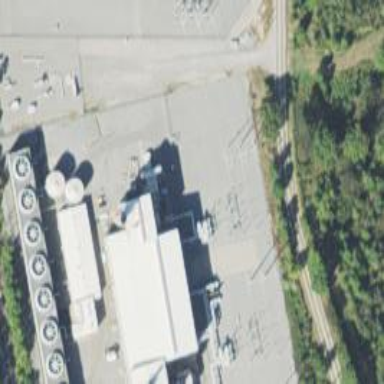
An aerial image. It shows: Gas turbine generator is in use.